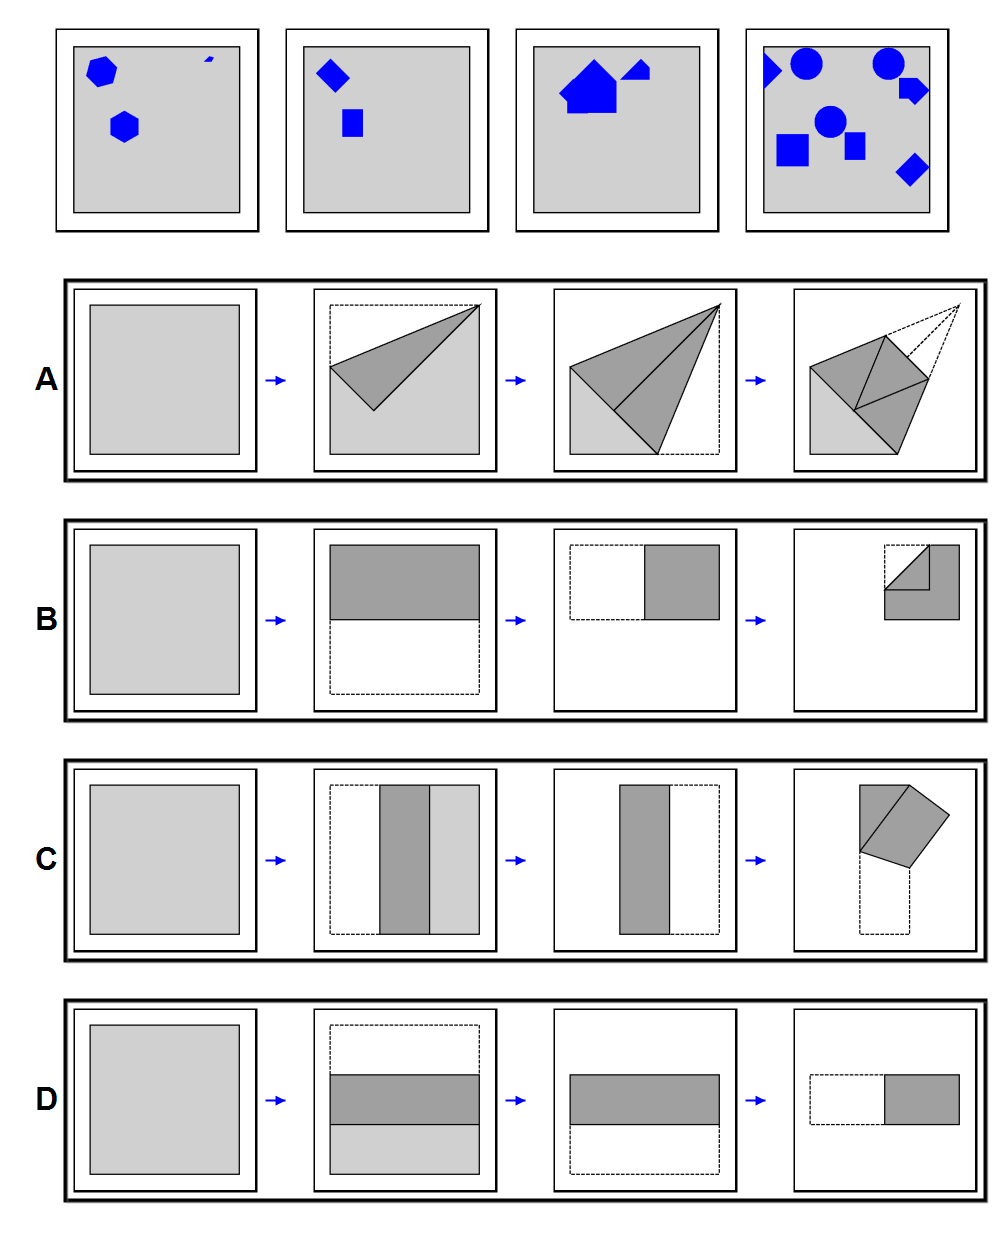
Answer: A